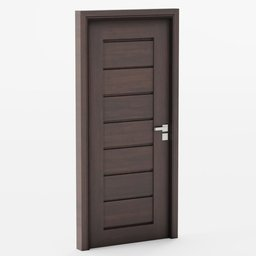
Label: architecture